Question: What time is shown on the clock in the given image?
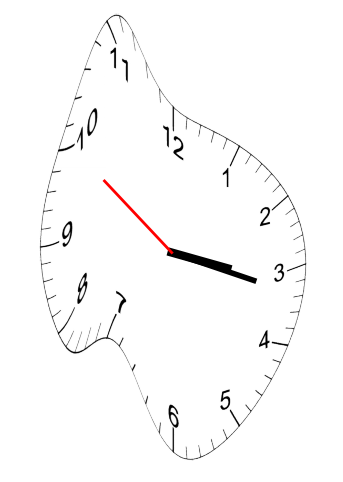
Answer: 03:16:50